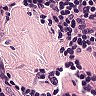
Metastatic tissue present: no